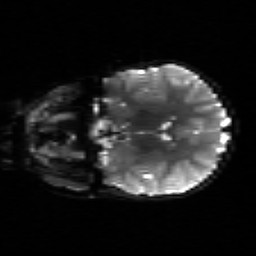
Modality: sbref
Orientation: coronal
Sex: female
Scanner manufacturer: siemens
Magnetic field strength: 3 T
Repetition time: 5 s
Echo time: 0.071 s